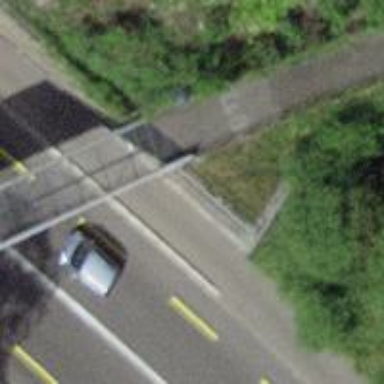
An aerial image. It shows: Footway bridge with metal surface.